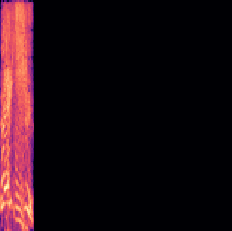
Sound class: Person sneeze